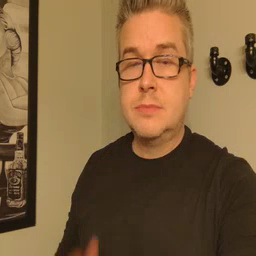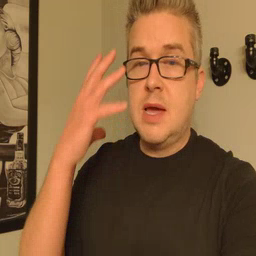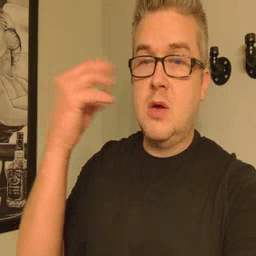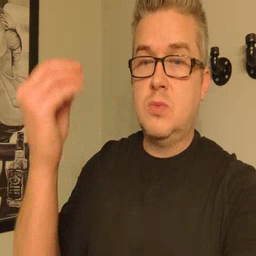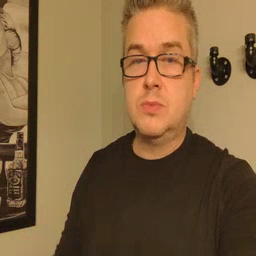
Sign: outside